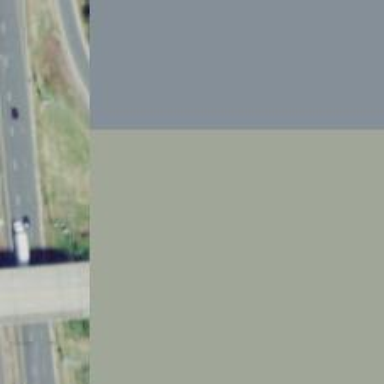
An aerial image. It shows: Trunk link highway.